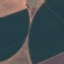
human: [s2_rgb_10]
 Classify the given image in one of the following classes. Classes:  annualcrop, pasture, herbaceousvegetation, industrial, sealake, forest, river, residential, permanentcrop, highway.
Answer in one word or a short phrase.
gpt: AnnualCrop